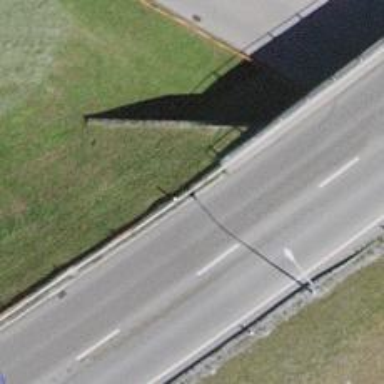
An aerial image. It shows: Guard rail as barrier.